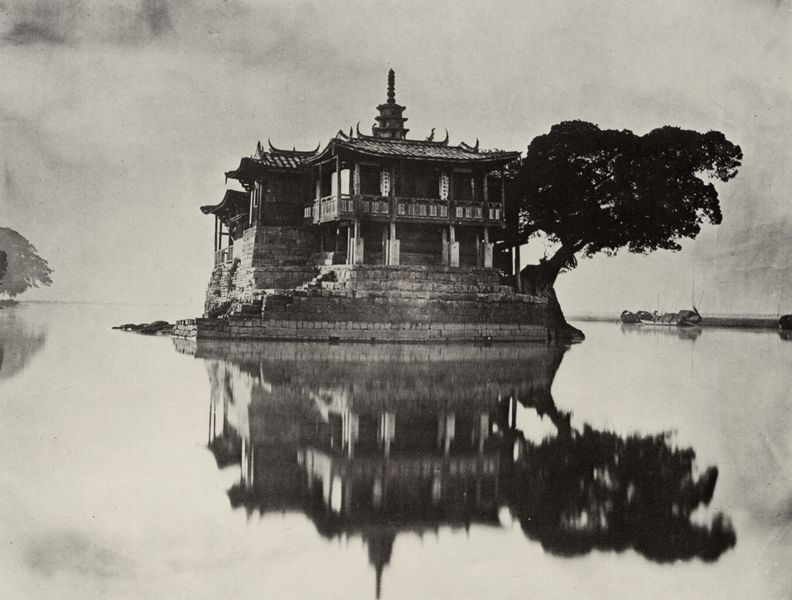
Titel: Pagodeninsel, an der Mündung des Min Flusses
Künstler: John Thomson
Schlagwörter: baum, blätter, dunkel, gemälde, himmel, laub, meer, schatten, wasser, weiß, wolken, bäume, fluss, landschaft, see, ufer, fenster, glas, grau, holz, schwarz, zeichnung, dach, gebäude, haus, alt, architektur, spitze, stein, steine, bild, spiegel, häuser, natur, spiegelung, brüstung, einsam, gewässer, insel, traurig, boot, boote, turm, balkon, terrasse, japan, küste, ruhig, schiff, strand, verlassen, dächer, mauer, ziegel, nebel, farblos, hafen, treppe, unwetter, wetter, reflexe, verzierung, geländer, stufen, glatt, japanisch, baumkrone, reflexion, unscharf, foto, fotografie, photographie, ruine, kloster, stockwerk, dache, scheiben, asien, schwarzweiß, asiatisch, photo, chinesisch, china, widerspiegelung, tempel, grautöne, fotographie, pagode, aufnahme, drachen, festland, friedlich, reflektionen, wiederspiegelung, shinto, ming, thailand, dschunke, analge, aseien, 19. jahrhundert, vergessen